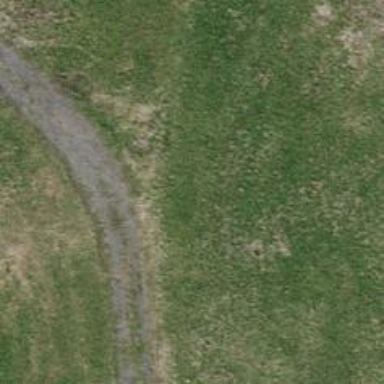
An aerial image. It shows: Track with grade 3 tracktype.